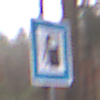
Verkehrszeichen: Tankstelle
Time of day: Midday
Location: Outdoor (Nature)
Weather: Overcast
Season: Autumn
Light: Natural